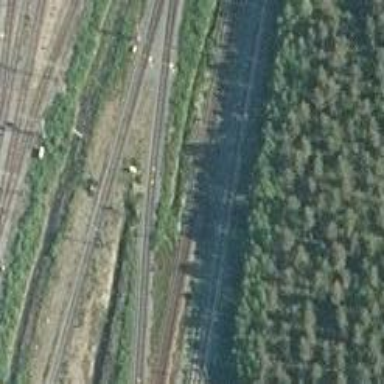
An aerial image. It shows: Railway yard with electrified contact lines.